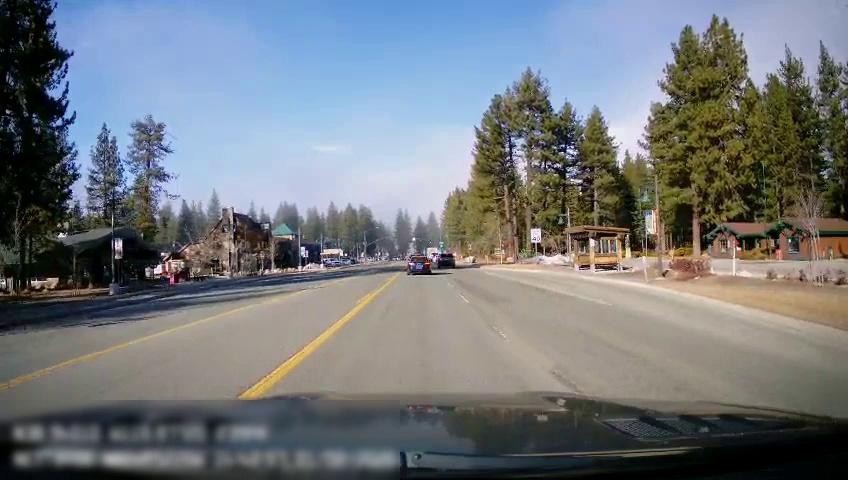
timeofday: Day
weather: Sunny
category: Drivable Space
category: Vehicles | SUV
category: Vehicles | Car
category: Lanes | Opposite Lane
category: Lanes | Current Lane
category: Lanes | Current Lane
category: Lanes | Alternate Lane
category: Traffic | Signs